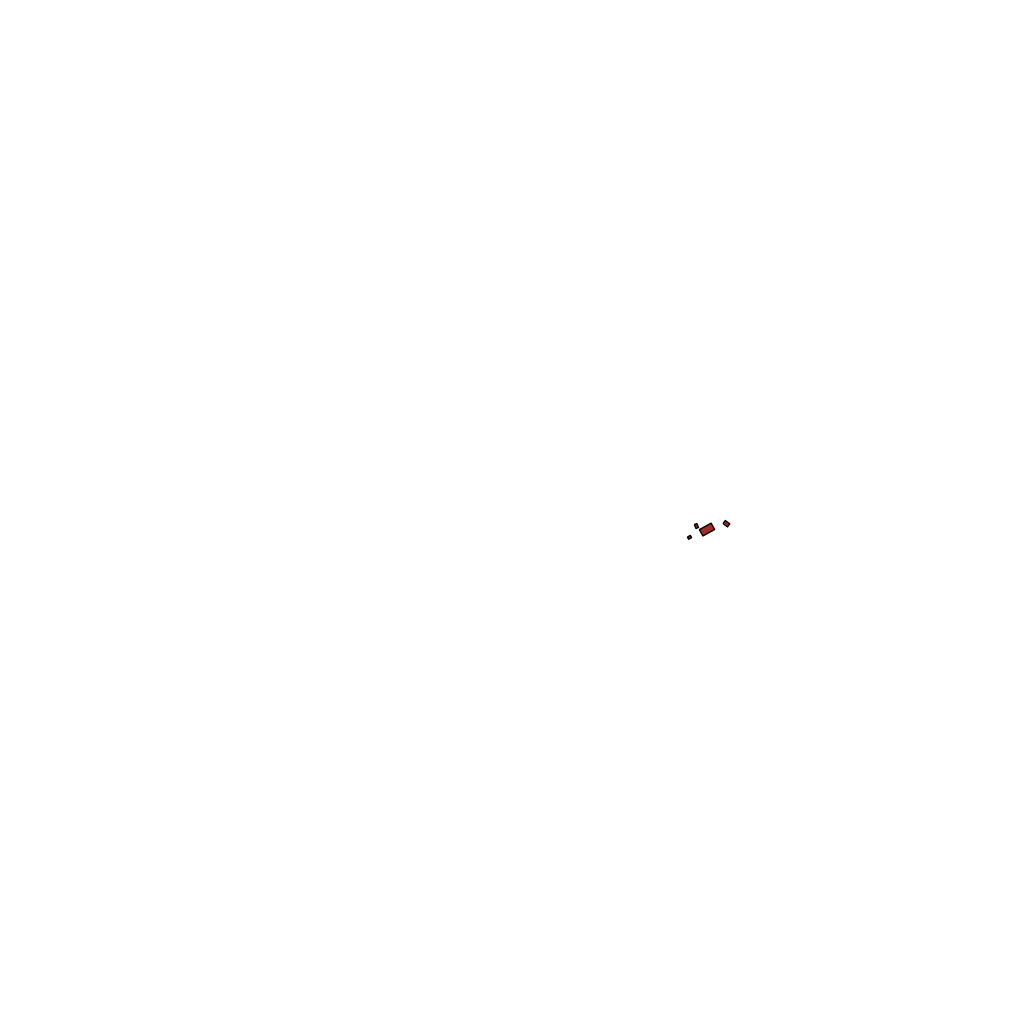
Tags: overhead vector_map, recreation, density_5, Facility, 1.0 km²